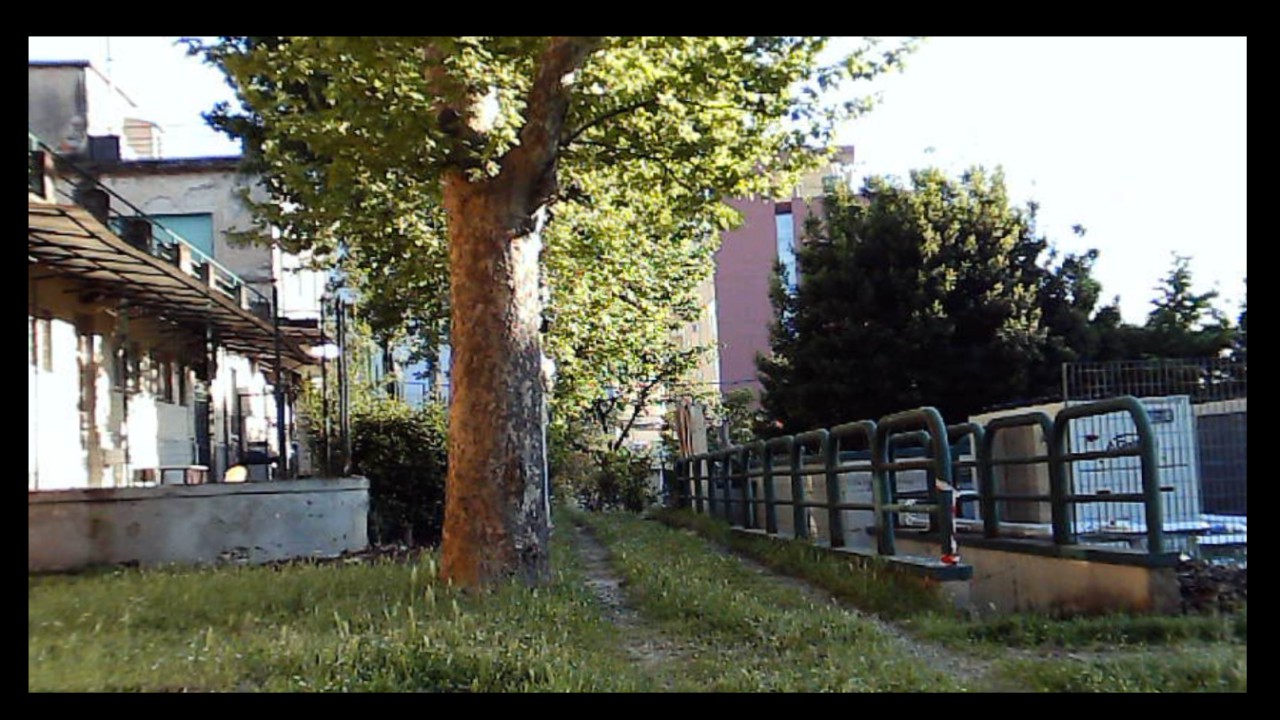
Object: DarwinFPV cineape20

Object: DJI Tello EDU